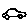
Label: car